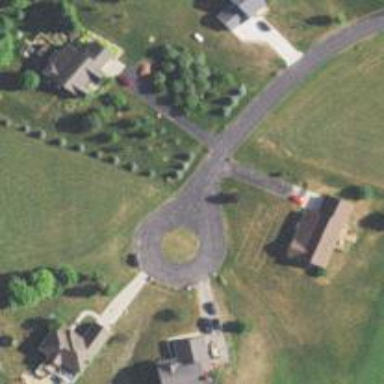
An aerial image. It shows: Turning circle on the road.